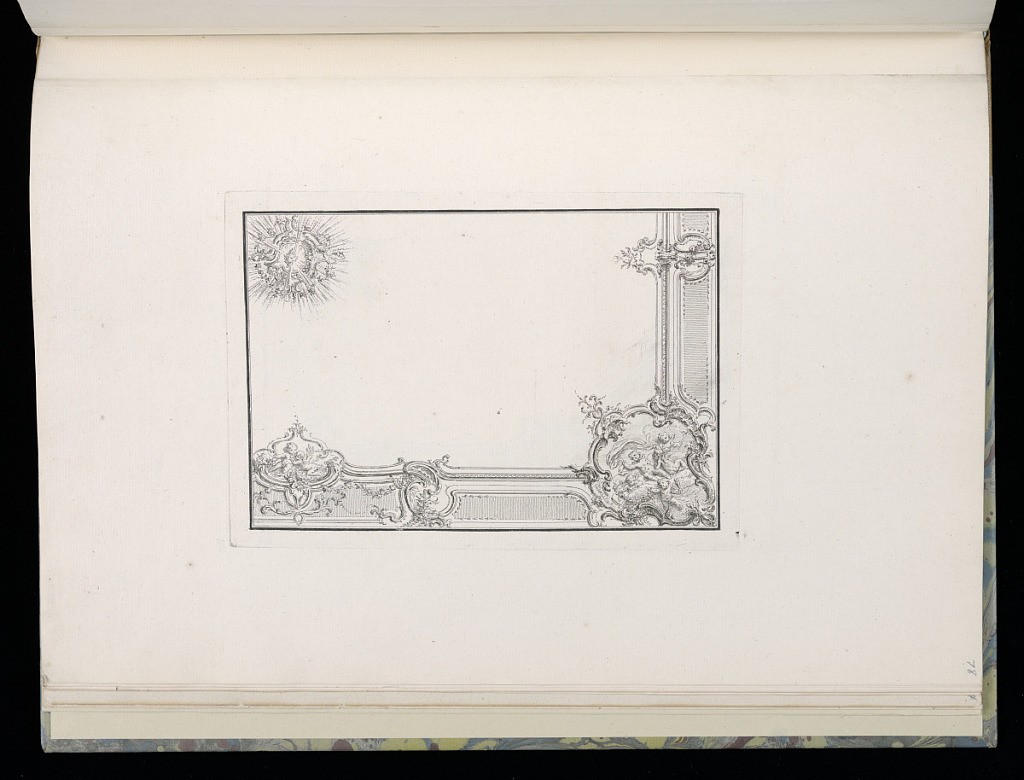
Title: Design for Ceiling Ornament
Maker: François de Cuvilliés the Elder, Belgian, 1695 - 1768
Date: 1731–68
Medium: Engraving on paper
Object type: Bound print
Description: Design for a quarter of a ceiling with ornamental borders at bottom and right edges. At lower right, a cartouche filled with winged putti figures upon a cloud, some carrying torches, others holding drapery. At lower left, a smaller cartouche with two putti surrounded by flowers. Ceiling medallion at upper left.